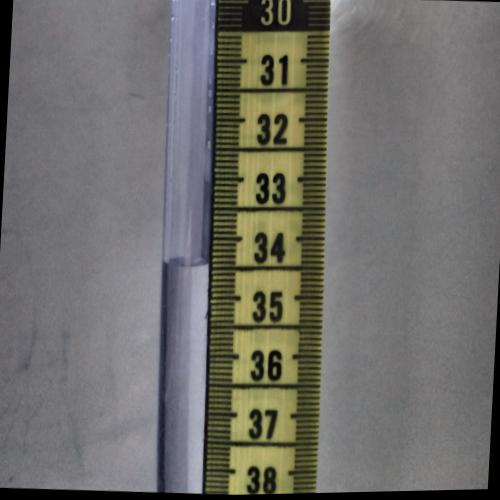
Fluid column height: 34.4 cm